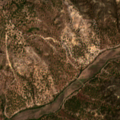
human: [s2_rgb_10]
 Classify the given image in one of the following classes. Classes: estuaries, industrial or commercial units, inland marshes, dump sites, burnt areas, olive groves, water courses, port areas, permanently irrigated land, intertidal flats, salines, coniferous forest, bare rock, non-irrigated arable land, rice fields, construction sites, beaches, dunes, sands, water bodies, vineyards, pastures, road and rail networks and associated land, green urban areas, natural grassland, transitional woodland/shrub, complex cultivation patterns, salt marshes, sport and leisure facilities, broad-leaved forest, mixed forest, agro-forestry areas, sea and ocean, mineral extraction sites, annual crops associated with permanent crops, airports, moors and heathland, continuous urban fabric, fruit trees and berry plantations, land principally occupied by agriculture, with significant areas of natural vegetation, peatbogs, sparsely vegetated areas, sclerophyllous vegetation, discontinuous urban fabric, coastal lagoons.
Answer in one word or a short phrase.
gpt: permanently irrigated land, broad-leaved forest